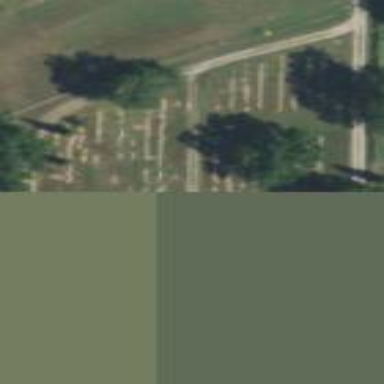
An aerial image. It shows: Cemetery.